Question:
I want that when user selects start date and end date then the dates before the start date selected would become disable in end date. I am using HTML5 input 'type=date' for this. How can I achieve this task?
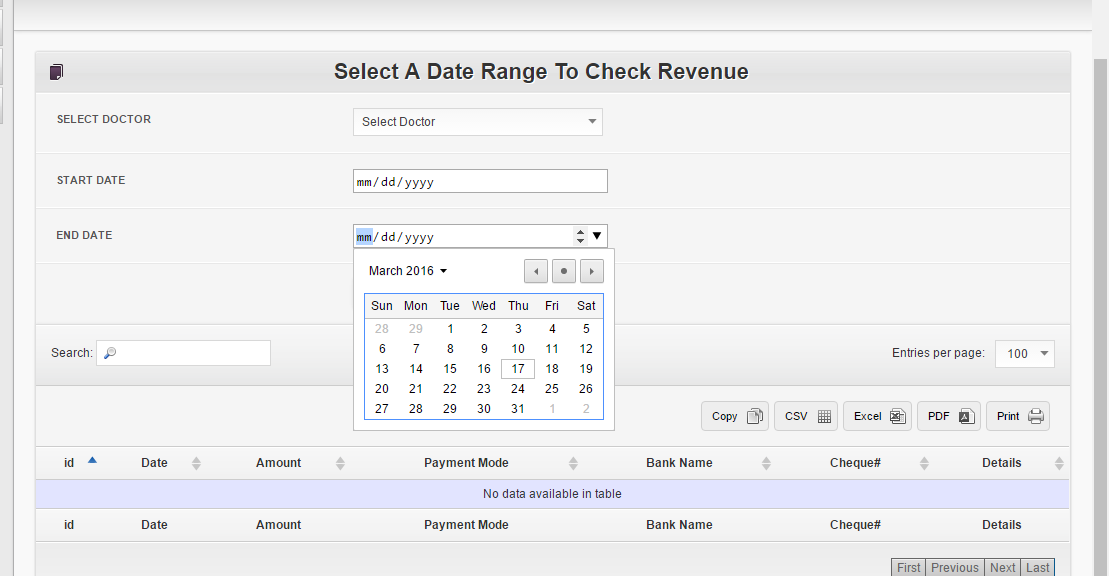
Answer: You should always validate things on a server-side level too, but without seeing your code it's kind of hard to guess what it looks like.
However, you can use the attribute 'min="YYYY-mm-dd"' to specify the first valid day, and likewise for 'max="YYYY-mm-dd"' would be the maximum available day to select.
You can use JavaScript to modify this on the fly, as an example
'''
<input type="date" id="start" name="start" onChange='var end = document.getElementById("end"); end.setAttribute("min", this.value); end.value = (this.value);' />
<input type="date" id="end" name="end" />
'''
This will set the attribute 'min' of the 'id="end"' to the value selected of 'id=start'.
<URL>